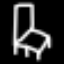
Label: chair